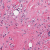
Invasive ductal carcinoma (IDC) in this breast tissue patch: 1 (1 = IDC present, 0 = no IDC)